Question: I want to create mesh class with VBO in C++.
The class looks like following:
'''
mesh::mesh(std::vector<Vector3d>* Vertices, std::vector<unsigned int>* Indices, std::vector<Vector2d>* TextureCoords) {
if(Vertices) this->vertices = *Vertices;
if(Indices) this->indices = *Indices;
if(TextureCoords) this->textureCoords = *TextureCoords;
chatbox.AddMessageToQueue("vertices.size() : %d", vertices.size());
glGenBuffers(1, &VBO);
glBindBuffer(GL_ARRAY_BUFFER, VBO);
glBufferData(GL_ARRAY_BUFFER, vertices.size()*sizeof(Vector3d) + textureCoords.size()*sizeof(Vector2d), 0, GL_STATIC_DRAW);
glBufferSubData(GL_ARRAY_BUFFER, 0, vertices.size()*sizeof(Vector3d), vertices.data());
glBufferSubData(GL_ARRAY_BUFFER, vertices.size()*sizeof(Vector3d), textureCoords.size()*sizeof(Vector2d), textureCoords.data());
glGenBuffers(1, &IND);
glBindBuffer(GL_ELEMENT_ARRAY_BUFFER, IND);
glBufferData(GL_ELEMENT_ARRAY_BUFFER, indices.size()*sizeof(unsigned int), &indices[0], GL_STATIC_DRAW);
}
void mesh::draw() {
glEnableClientState(GL_VERTEX_ARRAY);
glEnableClientState(GL_TEXTURE_COORD_ARRAY);
glBindBuffer(GL_ARRAY_BUFFER, VBO);
glVertexPointer(3, GL_FLOAT, 0, (void*)0);
glTexCoordPointer(2, GL_FLOAT, 0, (void*)(sizeof(float)*3*6));
glBindBuffer(GL_ELEMENT_ARRAY_BUFFER, IND);
glDrawElements(GL_TRIANGLES, indices.size(), GL_UNSIGNED_INT, (unsigned int*)0 + 0);
glDisableClientState(GL_VERTEX_ARRAY);
glDisableClientState(GL_TEXTURE_COORD_ARRAY);
}
'''
The problem is in the texture coordinates only. I'm trying to create the mesh like so:
'''
std::vector<unsigned int> indices;
std::vector<mesh::Vector3d> vertices;
std::vector<mesh::Vector2d> texCoords;
vertices.push_back({PosX, PosY, 1.0});
vertices.push_back({PosX + SizeX, PosY, 1.0});
vertices.push_back({PosX + SizeX, PosY + SizeY, 1.0});
vertices.push_back({PosX, PosY + SizeY, 1.0});
indices.push_back(0);
indices.push_back(1);
indices.push_back(2);
indices.push_back(0);
indices.push_back(2);
indices.push_back(3);
texCoords.push_back({0, 1});
texCoords.push_back({1, 0});
texCoords.push_back({0, 0});
texCoords.push_back({0, 1});
texCoords.push_back({1, 1});
texCoords.push_back({1, 0});
gui_checkbox = new mesh(&vertices, &indices, &texCoords);
'''
But the result is wrong, as you can see in the left picture below (the picture on the right is the desired one):

The vertices are in ortho mode, so the coordinate origin for vertices is in top left corner and for texture coordinates the origin is in the bottom left just like in OpenGL.
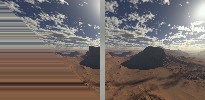
Answer: When one is using indices to address the vertex positions, the texture coordinates also get indexed. In your case this means, that you are only using the first four entries in texCoords. The strange looking comes from texCoords[0] == texCoords[3].
The correct texCoords would most probably be
'''
texCoords.push_back({0, 1});
texCoords.push_back({1, 1});
texCoords.push_back({1, 0});
texCoords.push_back({0, 0});
'''
These can be derived from the vertex-coordinates: texCoords should have the same value at a component whenever their corresponding vertices have the same component value. e.g. if vertices[0].y == vertices[1].y => texCoords[0].y == texCoords[1].y and so on. In addition, the texCoords y coordinates have to be flipped, since vertex origin as on top-left while texcoords start at bottom left.
Edit:
'''
glTexCoordPointer(2, GL_FLOAT, 0, (void*)(sizeof(float)*3*6));
'''
does not look correct to me. This statement tells that the first texture coordinate starts after the sixth vector3, but shouldn't they start after the fourth one? (You only have 4 entries in vertices):
'''
glTexCoordPointer(2, GL_FLOAT, 0, (void*)(sizeof(float)*3*4));
'''